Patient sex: M
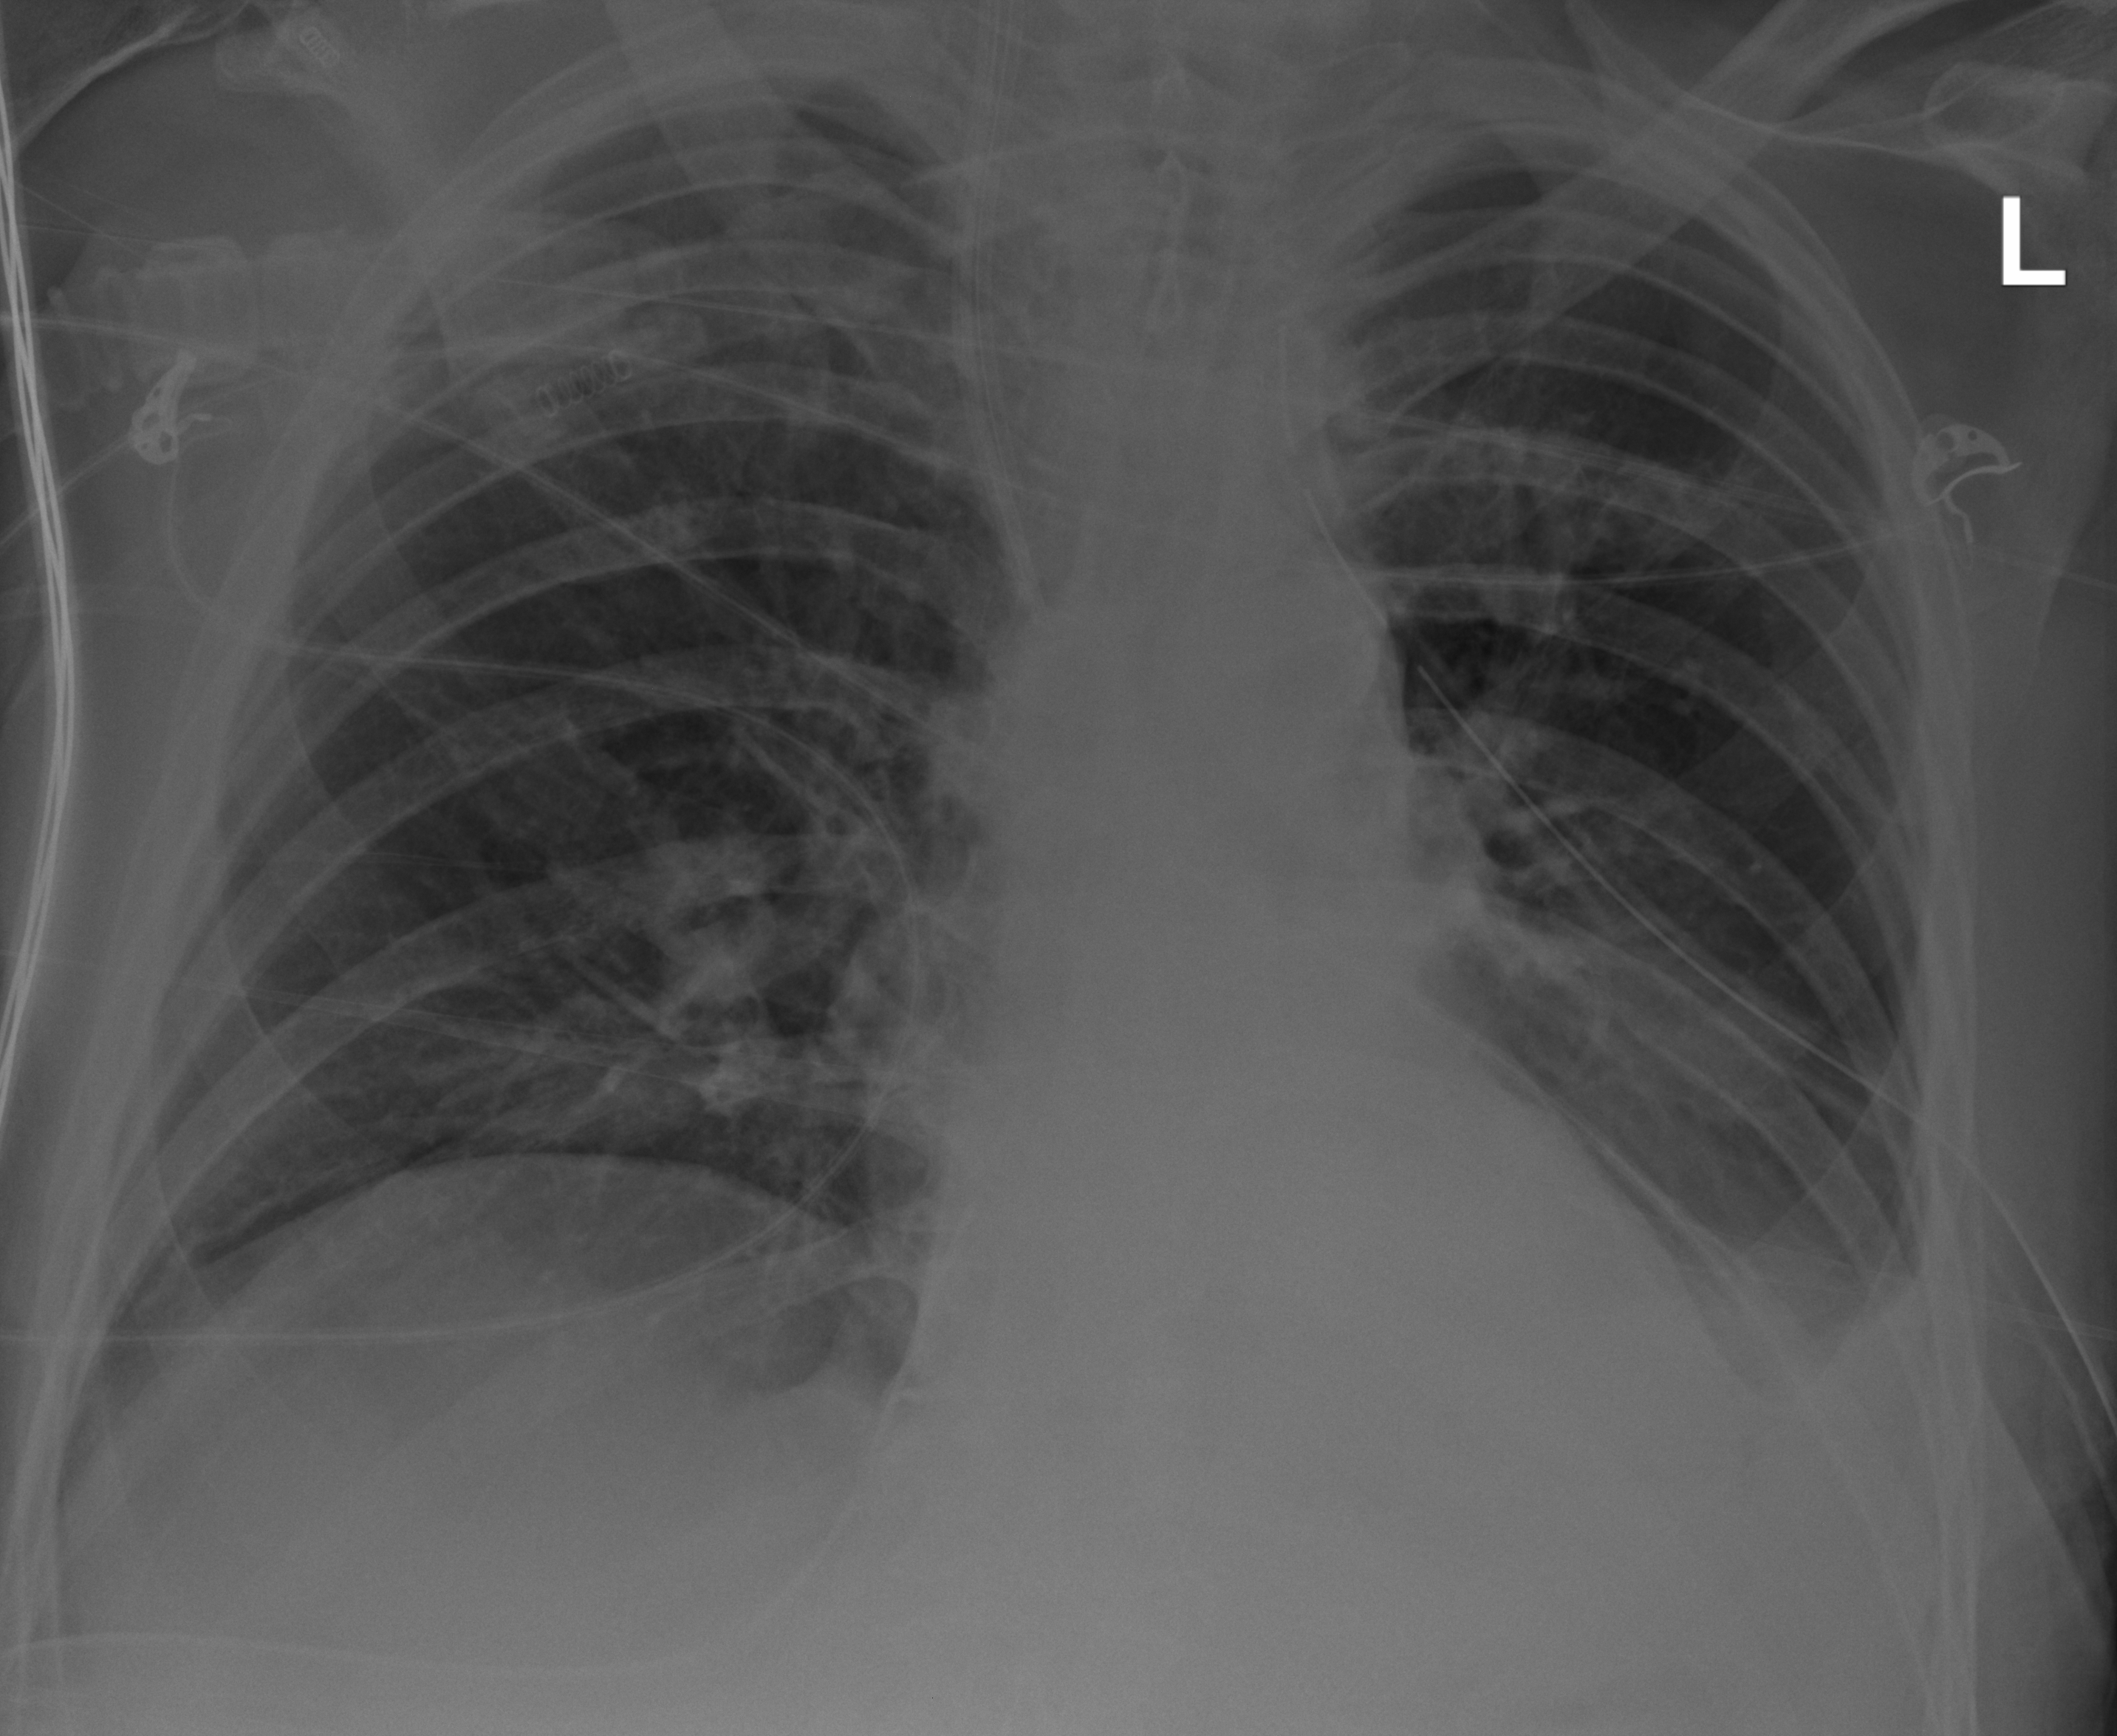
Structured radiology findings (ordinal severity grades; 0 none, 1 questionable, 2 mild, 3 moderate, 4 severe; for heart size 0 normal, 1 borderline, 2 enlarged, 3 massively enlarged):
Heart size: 1
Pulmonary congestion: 2
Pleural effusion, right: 0
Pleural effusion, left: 2
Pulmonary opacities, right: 0
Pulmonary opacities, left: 0
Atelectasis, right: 0
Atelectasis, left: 2